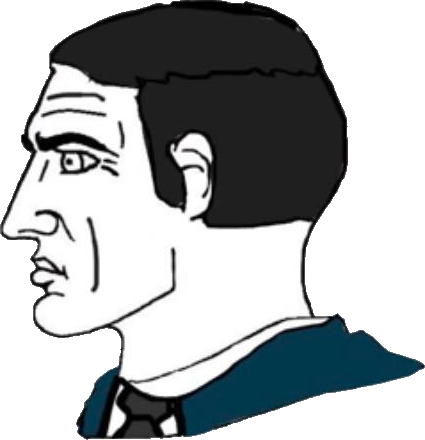
Label: 4_Yes_Chad